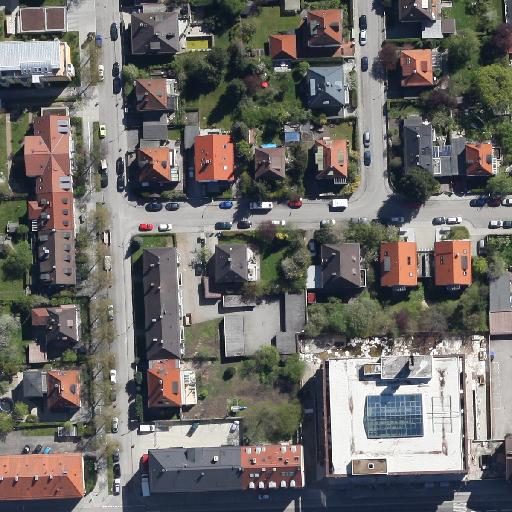
Referring expression: light-duty vehicle